Field crop: maize
Growth stage: 2
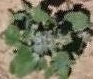
Species: chenopodium